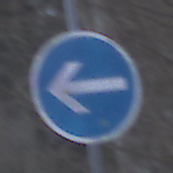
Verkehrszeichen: VorgeschriebeneFahrtrichtungHierLinks
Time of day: MorningAfternoon
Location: Outdoor (Nature)
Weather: Overcast
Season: Winter
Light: Natural